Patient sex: F
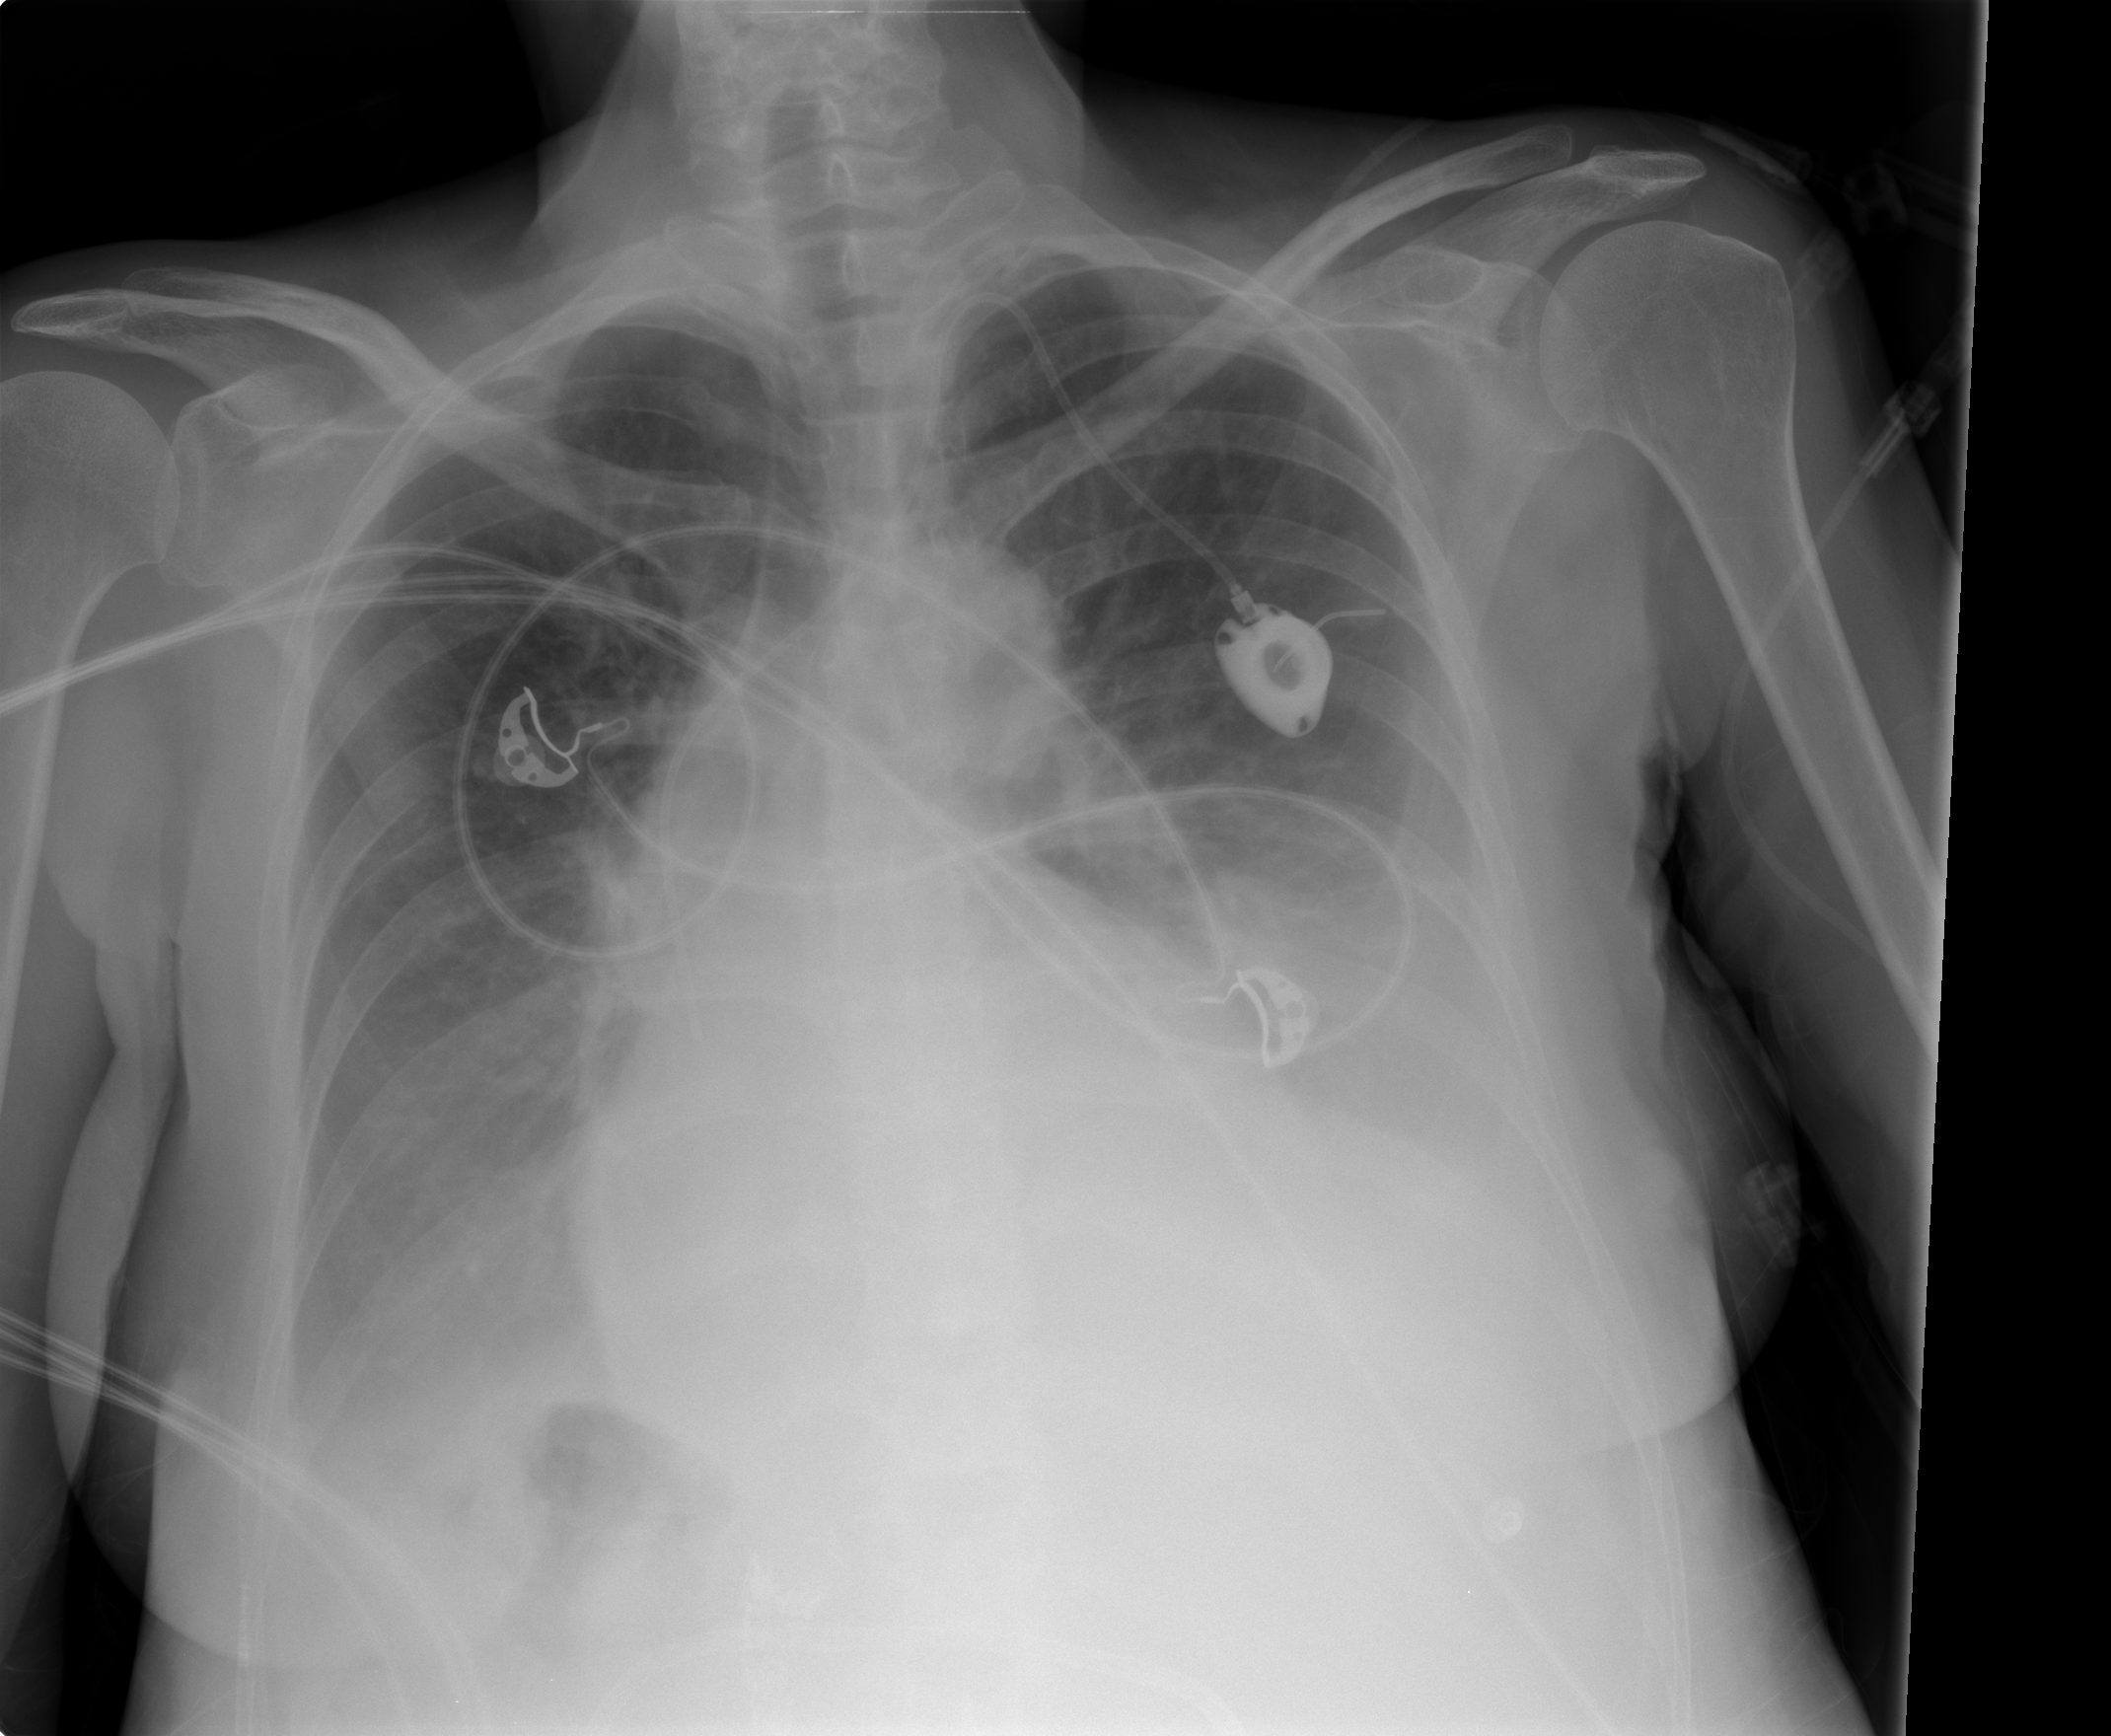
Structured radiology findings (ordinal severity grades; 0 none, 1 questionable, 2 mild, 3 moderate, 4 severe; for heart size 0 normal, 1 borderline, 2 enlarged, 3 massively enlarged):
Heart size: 1
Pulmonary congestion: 2
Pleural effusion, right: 2
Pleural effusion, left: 2
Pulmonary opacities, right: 0
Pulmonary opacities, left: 0
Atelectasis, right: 2
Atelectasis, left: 2